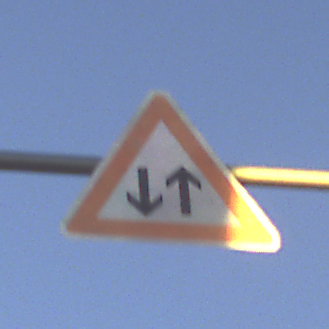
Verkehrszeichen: Gegenverkehr
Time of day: SunriseSunset
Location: Outdoor (Nature)
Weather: Clear
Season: NotSpecified
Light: Natural